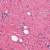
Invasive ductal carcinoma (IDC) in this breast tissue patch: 1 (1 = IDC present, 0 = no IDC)